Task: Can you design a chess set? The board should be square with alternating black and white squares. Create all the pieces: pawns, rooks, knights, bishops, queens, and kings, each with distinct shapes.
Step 3016:
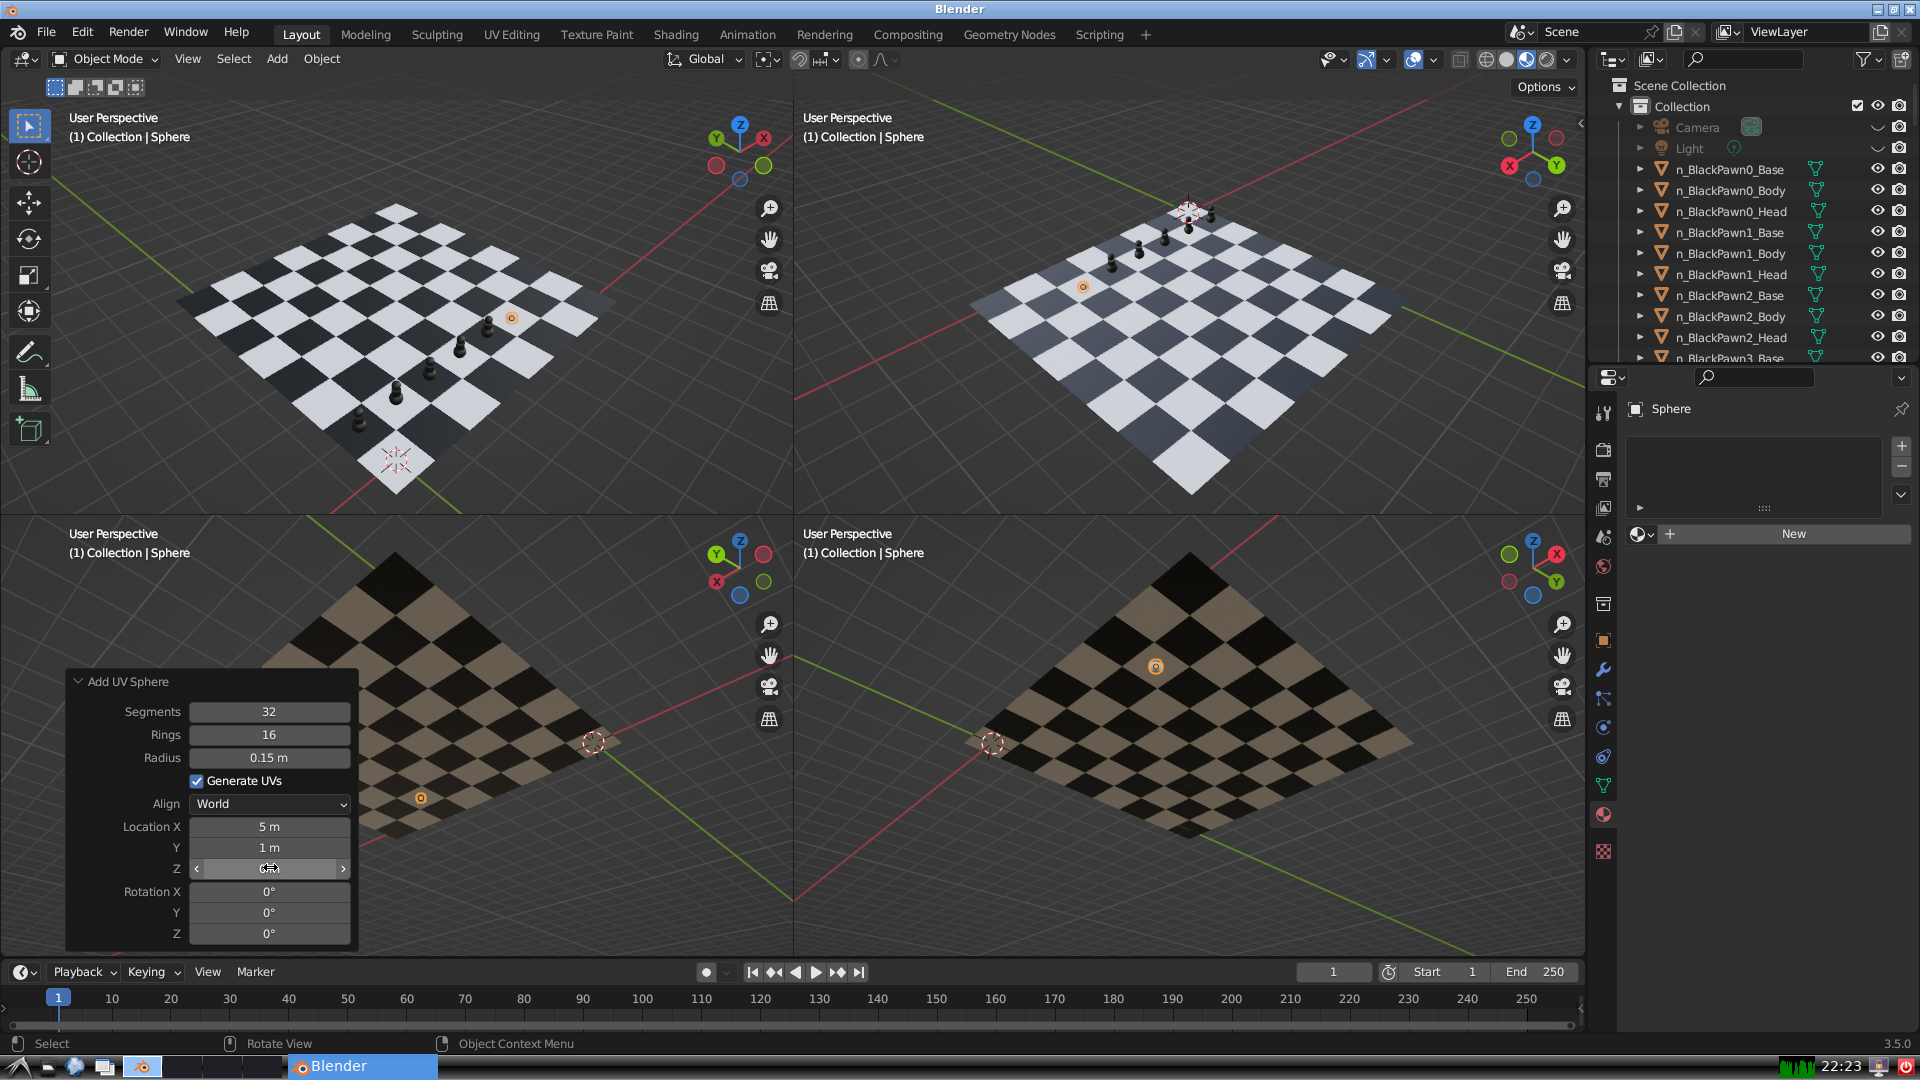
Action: click: no